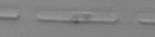
Label: Skeletonema